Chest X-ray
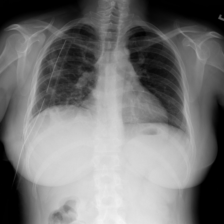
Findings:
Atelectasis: negative
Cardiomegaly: negative
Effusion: negative
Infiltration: negative
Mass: negative
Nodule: negative
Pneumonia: negative
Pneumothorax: positive
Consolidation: negative
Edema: negative
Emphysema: negative
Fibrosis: negative
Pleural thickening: negative
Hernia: negative